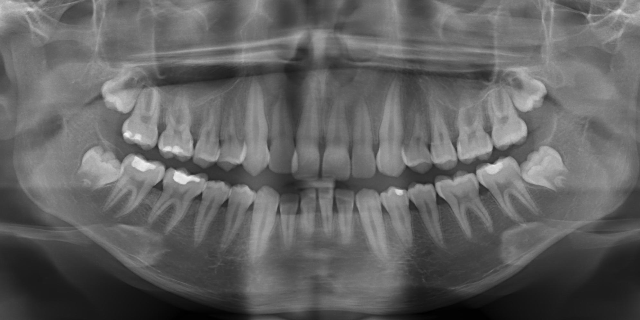
adult